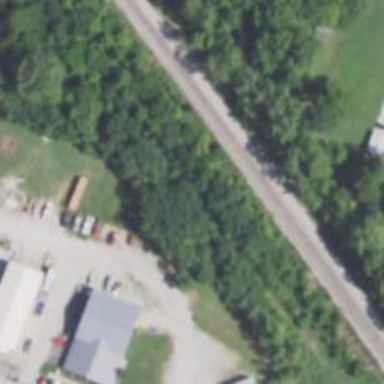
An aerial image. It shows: Abandoned railway siding.